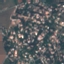
Land use / land cover: Residential